Question: I have a menu drop down list which is done using css and html. Now, I want to have an extension of sub menu on the existing sub menu, when I hover the "Audit Report for example, it should show another sub menu vertically. How can I achieve that? This is my existing codes in css and html.

'''
.menuPanel
{
width: auto;
height: 32px;
top: 5px;
border-bottom: 1px solid #808080;
background-color: #4f4545;
}
.nav,.nav ul
{
list-style: none;
margin:0;
padding:0;
}
.nav {
position:relative;
left: 2px;
height: auto;
}
.nav ul
{
height:0;
left:0;
overflow: hidden;
position:absolute;
}
.nav li
{
float:left;
position:relative;
}
.nav li a
{
-moz-transition:1.0s;
-o-transition:1.0s;
-webkit-transition:1.0s;
transition:1.0s;
background-color: #4f4545;
display: block;
color:#FFF;
text-decoration:none;
font-size:12px;
line-height:32px;
padding:0px 30px;
}
.nav li:hover > a
{
background: #8CCA33;
border-color: #6E67A6;
color:#fff;
}
.nav li:hover ul.subs
{
height:auto;
width: 250px;
z-index: 10;
}
.nav ul li
{
-moz-transition:0.3s;
-o-transition:0.3s;
-webkit-transition:0.3s;
opacity:0;
transition:0.3s;
width:100%;
}
.nav li:hover ul li
{
opacity:1;
-moz-transition-delay:0.2s;
-o-transition-delay:0.2s;
-webkit-transition-delay:0.2s;
transition-delay:0.2s;
}
.nav ul li a
{
background: #4f4545;
border: 1px solid #808080;
color:#fff;
line-height:1px;
-moz-transition:1.5s;
-o-transition:1.5s;
-webkit-transition:1.5s;
transition:1.5s;
}
.nav li:hover ul li a
{
line-height:32px;
}
.nav ul li a:hover
{
background:#8CCA33;
}
'''
'''
<ul class="nav">
<li><a href="Home.aspx">HOME</a></li>
<li><a href="#">FILE &#9662</a>
<ul class="subs">
<li><a href="TenantFileList.aspx">Tenants List</a></li>
<li><a href="UserFileList.aspx">Users List</a></li>
<li><a href="TenantRental.aspx">Tenant Rental</a></li>
</ul>
</li>
<li><a href="#">REPORTS &#9662</a>
<ul class="subs">
<li><a href="#">Audit Reports</a>
<ul>
<li><a href='#'>Sub Product</a></li>
<li><a href='#'>Sub Product</a></li>
</ul>
</li>
<li><a href="#">Leasing Reports</a></li>
<li><a href="#">Marketing Reports</a></li>
</ul>
</li>
<li id="admin" visible="true" runat="server"><a href="#">ADMIN &#9662</a>
<ul class="subs">
<li><a href="SystemLogs.aspx">System Logs</a></li>
<li><a href="UserRequest.aspx">User Request</a></li>
</ul>
</li>
<li><a href="Login.aspx">LOG-OUT</a>
</li>
</ul>
</div>
'''
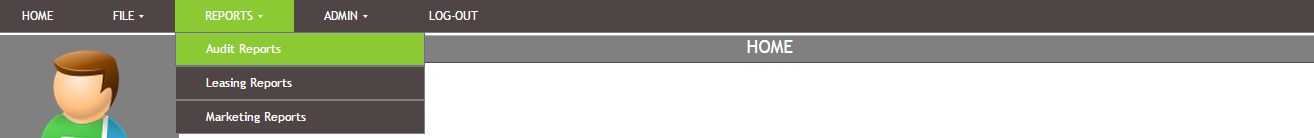
Answer: You have to do a new CSS-Style for '.nav .subs ul' for the whole block or '.nav .subs ul li' for a single element of the block
example:
'''
.nav .subs li ul
{
max-height: 0;
-moz-transition:1.5s;
-o-transition:1.5s;
-webkit-transition:1.5s;
transition:1.5s;
}
.nav .subs li:hover > ul
{
max-height: 300px;
height: auto;
}
.nav .subs li ul
{
left: 250px;
top: 0;
overflow: hidden;
}
'''
this just shows the new block, if you hover over a submenu-item, now you only have to style it and place it whereever you want it
Example on JSFiddle:
<URL>